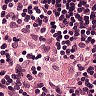
Metastatic tissue present: no